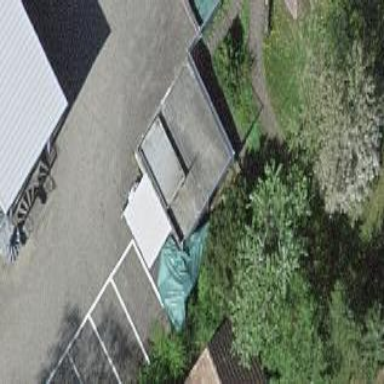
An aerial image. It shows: Garage building.